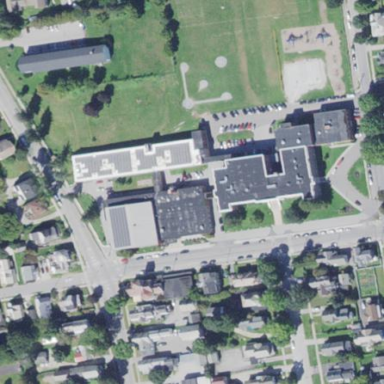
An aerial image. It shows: School.